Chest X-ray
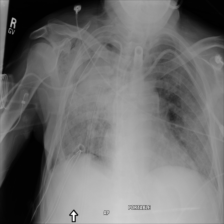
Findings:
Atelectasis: negative
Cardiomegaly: negative
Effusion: negative
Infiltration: negative
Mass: negative
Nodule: negative
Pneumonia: negative
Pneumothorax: negative
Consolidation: positive
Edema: negative
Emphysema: positive
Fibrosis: negative
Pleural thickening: negative
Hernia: negative